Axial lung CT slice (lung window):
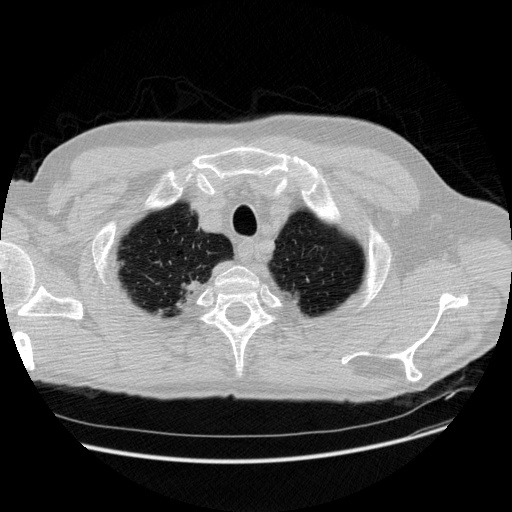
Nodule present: no